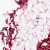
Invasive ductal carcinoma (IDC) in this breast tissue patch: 0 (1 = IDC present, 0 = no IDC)